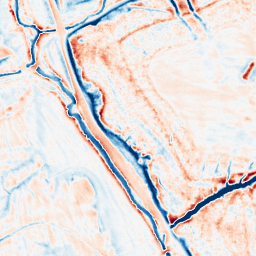
Category: multiscale
Decomposition family: dog_multiscale
Decomposition parameters: sigma_ratio: 1.4
n_scales: 6
base_sigma: 0.5
Upsampling method: sinc_hamming
Upsampling parameters: scale: 4
kernel_size: 16
Upsampling scale: 4